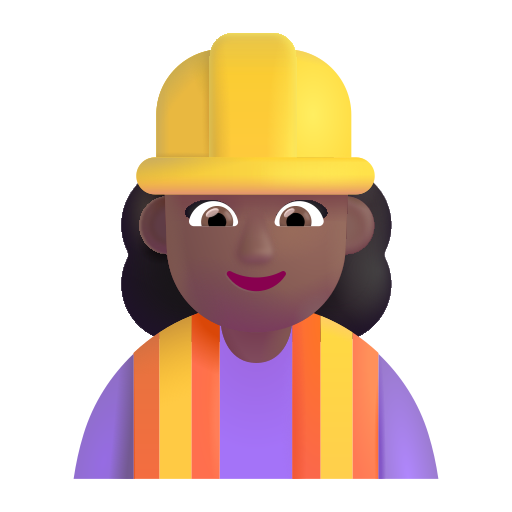
woman construction worker color  dark